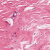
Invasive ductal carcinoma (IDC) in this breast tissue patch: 0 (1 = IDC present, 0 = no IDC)